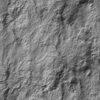
Label: not_dusty